Question: I'd like to add a red X (image) on top of the other image when clicked on the image.
HTML:
'''
<input type='file' onchange="readURL(this);" />
<div id="divfuerimage" height="300px" width="300px">
<img id="blah" src="#" alt="your image" style="cursor: pointer" />
</div>
'''
JQuery:
'''
function readURL(input) {
if (input.files && input.files[0]) {
var reader = new FileReader();
reader.onload = function(e) {
$('#blah').attr('src', e.target.result).width(300).height(300)
$('#blah').mouseenter(function(e) { /*code for mouseenter*/ });
};
reader.readAsDataURL(input.files[0]);
}
}
$(document).ready(function() {
$('#blah').on('click', function(e) { /*onclick add Image*/
var offset = $(this).offset(),
pageX = e.pageX,
pageY = e.pageY;
var imgX = pageX - offset.left,
imgY = pageY - offset.top;
alert(imgX + ' , ' + imgY);
});
});
'''
---
Visualization

On click add X to the Image
---
How can I achieve this?
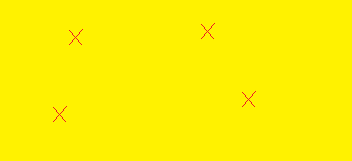
Answer: Here's a basic jsFiddle to get you started: <URL>
Basically you want your container element to have 'position: relative' and your child elements to have 'position: absolute'.
From there you listen to a click event on the container div and use the 'offsetX' and 'offsetY' to set the 'top' and 'left' styles on your child element.
There is more you can do here (such as using the child width and height to center it on the mouse cursor), but I kept it simple so you can see the basics.